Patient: sex M, age 78
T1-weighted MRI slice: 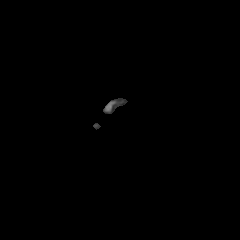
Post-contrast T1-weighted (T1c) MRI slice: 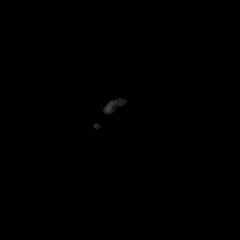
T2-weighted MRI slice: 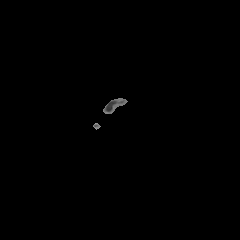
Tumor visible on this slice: no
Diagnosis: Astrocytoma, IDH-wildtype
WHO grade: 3